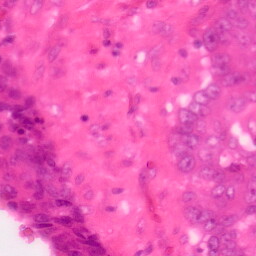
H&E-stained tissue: Colon